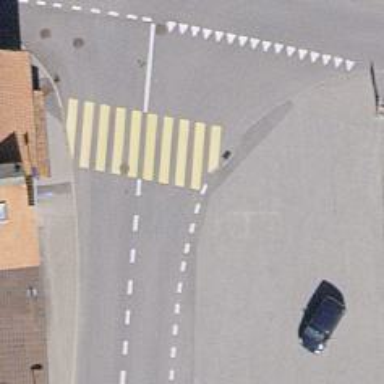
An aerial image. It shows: Marked zebra crossing on the road.